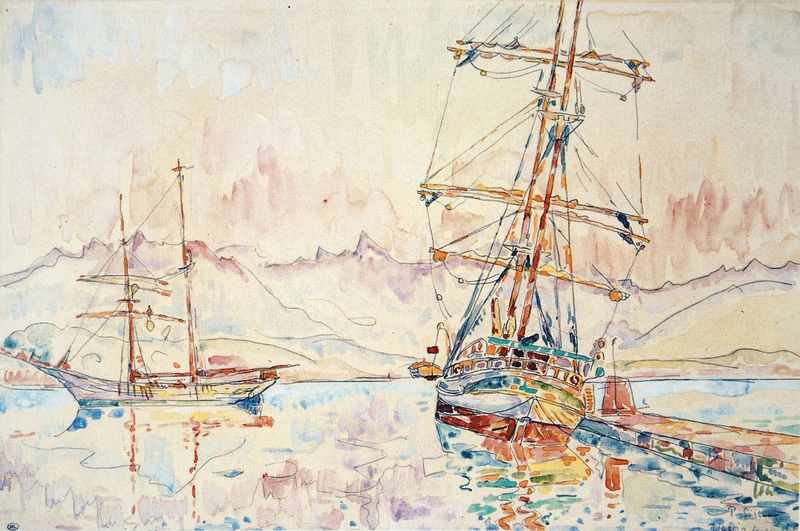
Titel: Ajaccio
Künstler: Paul Signac
Standort: Paris
Institution: Musée du Louvre
Schlagwörter: berg, blau, dunkel, gemälde, himmel, meer, wasser, weiß, wolken, aquarell, fluss, gelb, grün, impressionismus, landschaft, see, ufer, braun, bunt, grau, hell, holz, licht, orange, pastell, schwarz, skizze, türkis, zeichnung, haus, rot, malerei, alt, bild, signatur, horizont, hügel, natur, spiegelung, gewässer, schnur, schnüre, spitzen, rosa, schräg, boot, boote, schiff, schiffe, segel, segelboot, segelschiffe, welle, wellen, zwei, spiegelbild, flagge, mast, segelschiff, abstrakt, berge, farben, gebirge, lila, weis, bug, hafen, anleger, kai, kaimauer, masten, bootssteg, querformat, steeg, steg, spitz, reflexe, spiegeln, aqarell, anlegen, takelage, taue, ozean, foto, wasserfarben, mole, linie, wasseroberfläche, paul, entwurf, flecken, zacken, ankern, signac, schief, primärfarben, rumpf, paul signac, heck, flaute, dock, zweimaster, blai, farbenfroh, wellwn, finnland, hafe, hafenkai, anlegesteg, tackelage, gipfek, keine segel, antlantik, horizant, sagel, 3 masten